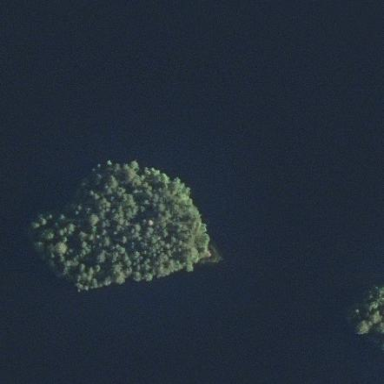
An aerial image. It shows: Islet.